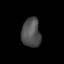
Tissue: lung
Cell type: Epithelial cells
Senescence score: 0.1974
Nuclear area (px): 542
Mean DAPI intensity: 78.611